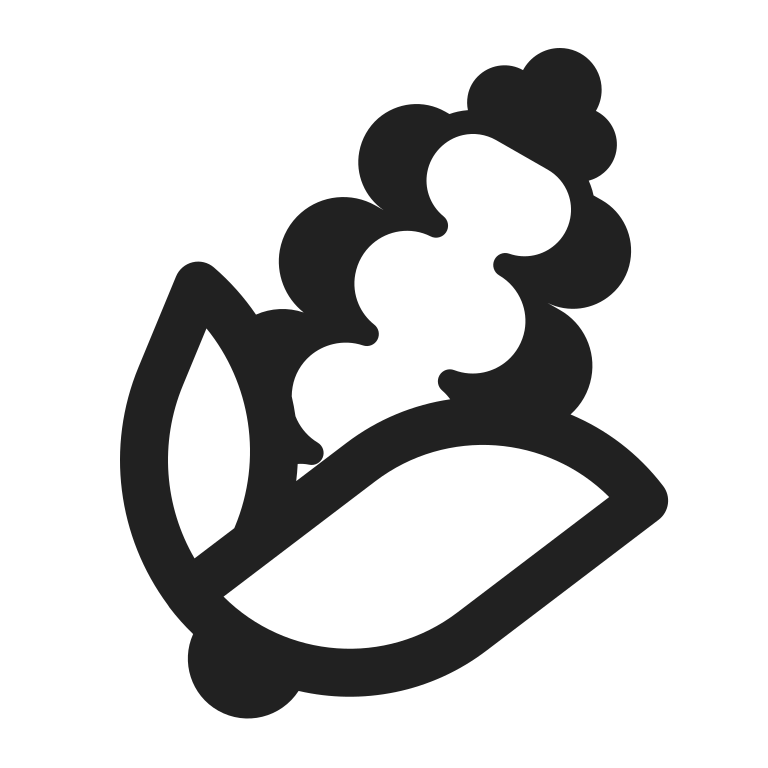
ear of corn high contrast